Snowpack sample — Rabbit Ears Pass, Jackson County, Colorado, USA (12/17/25, 1:08 PM MST)
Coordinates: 40.387, -106.625
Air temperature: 34 °F
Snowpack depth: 46 cm
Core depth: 20 cm
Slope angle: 6°, slope face: 165°
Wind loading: medium
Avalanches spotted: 0
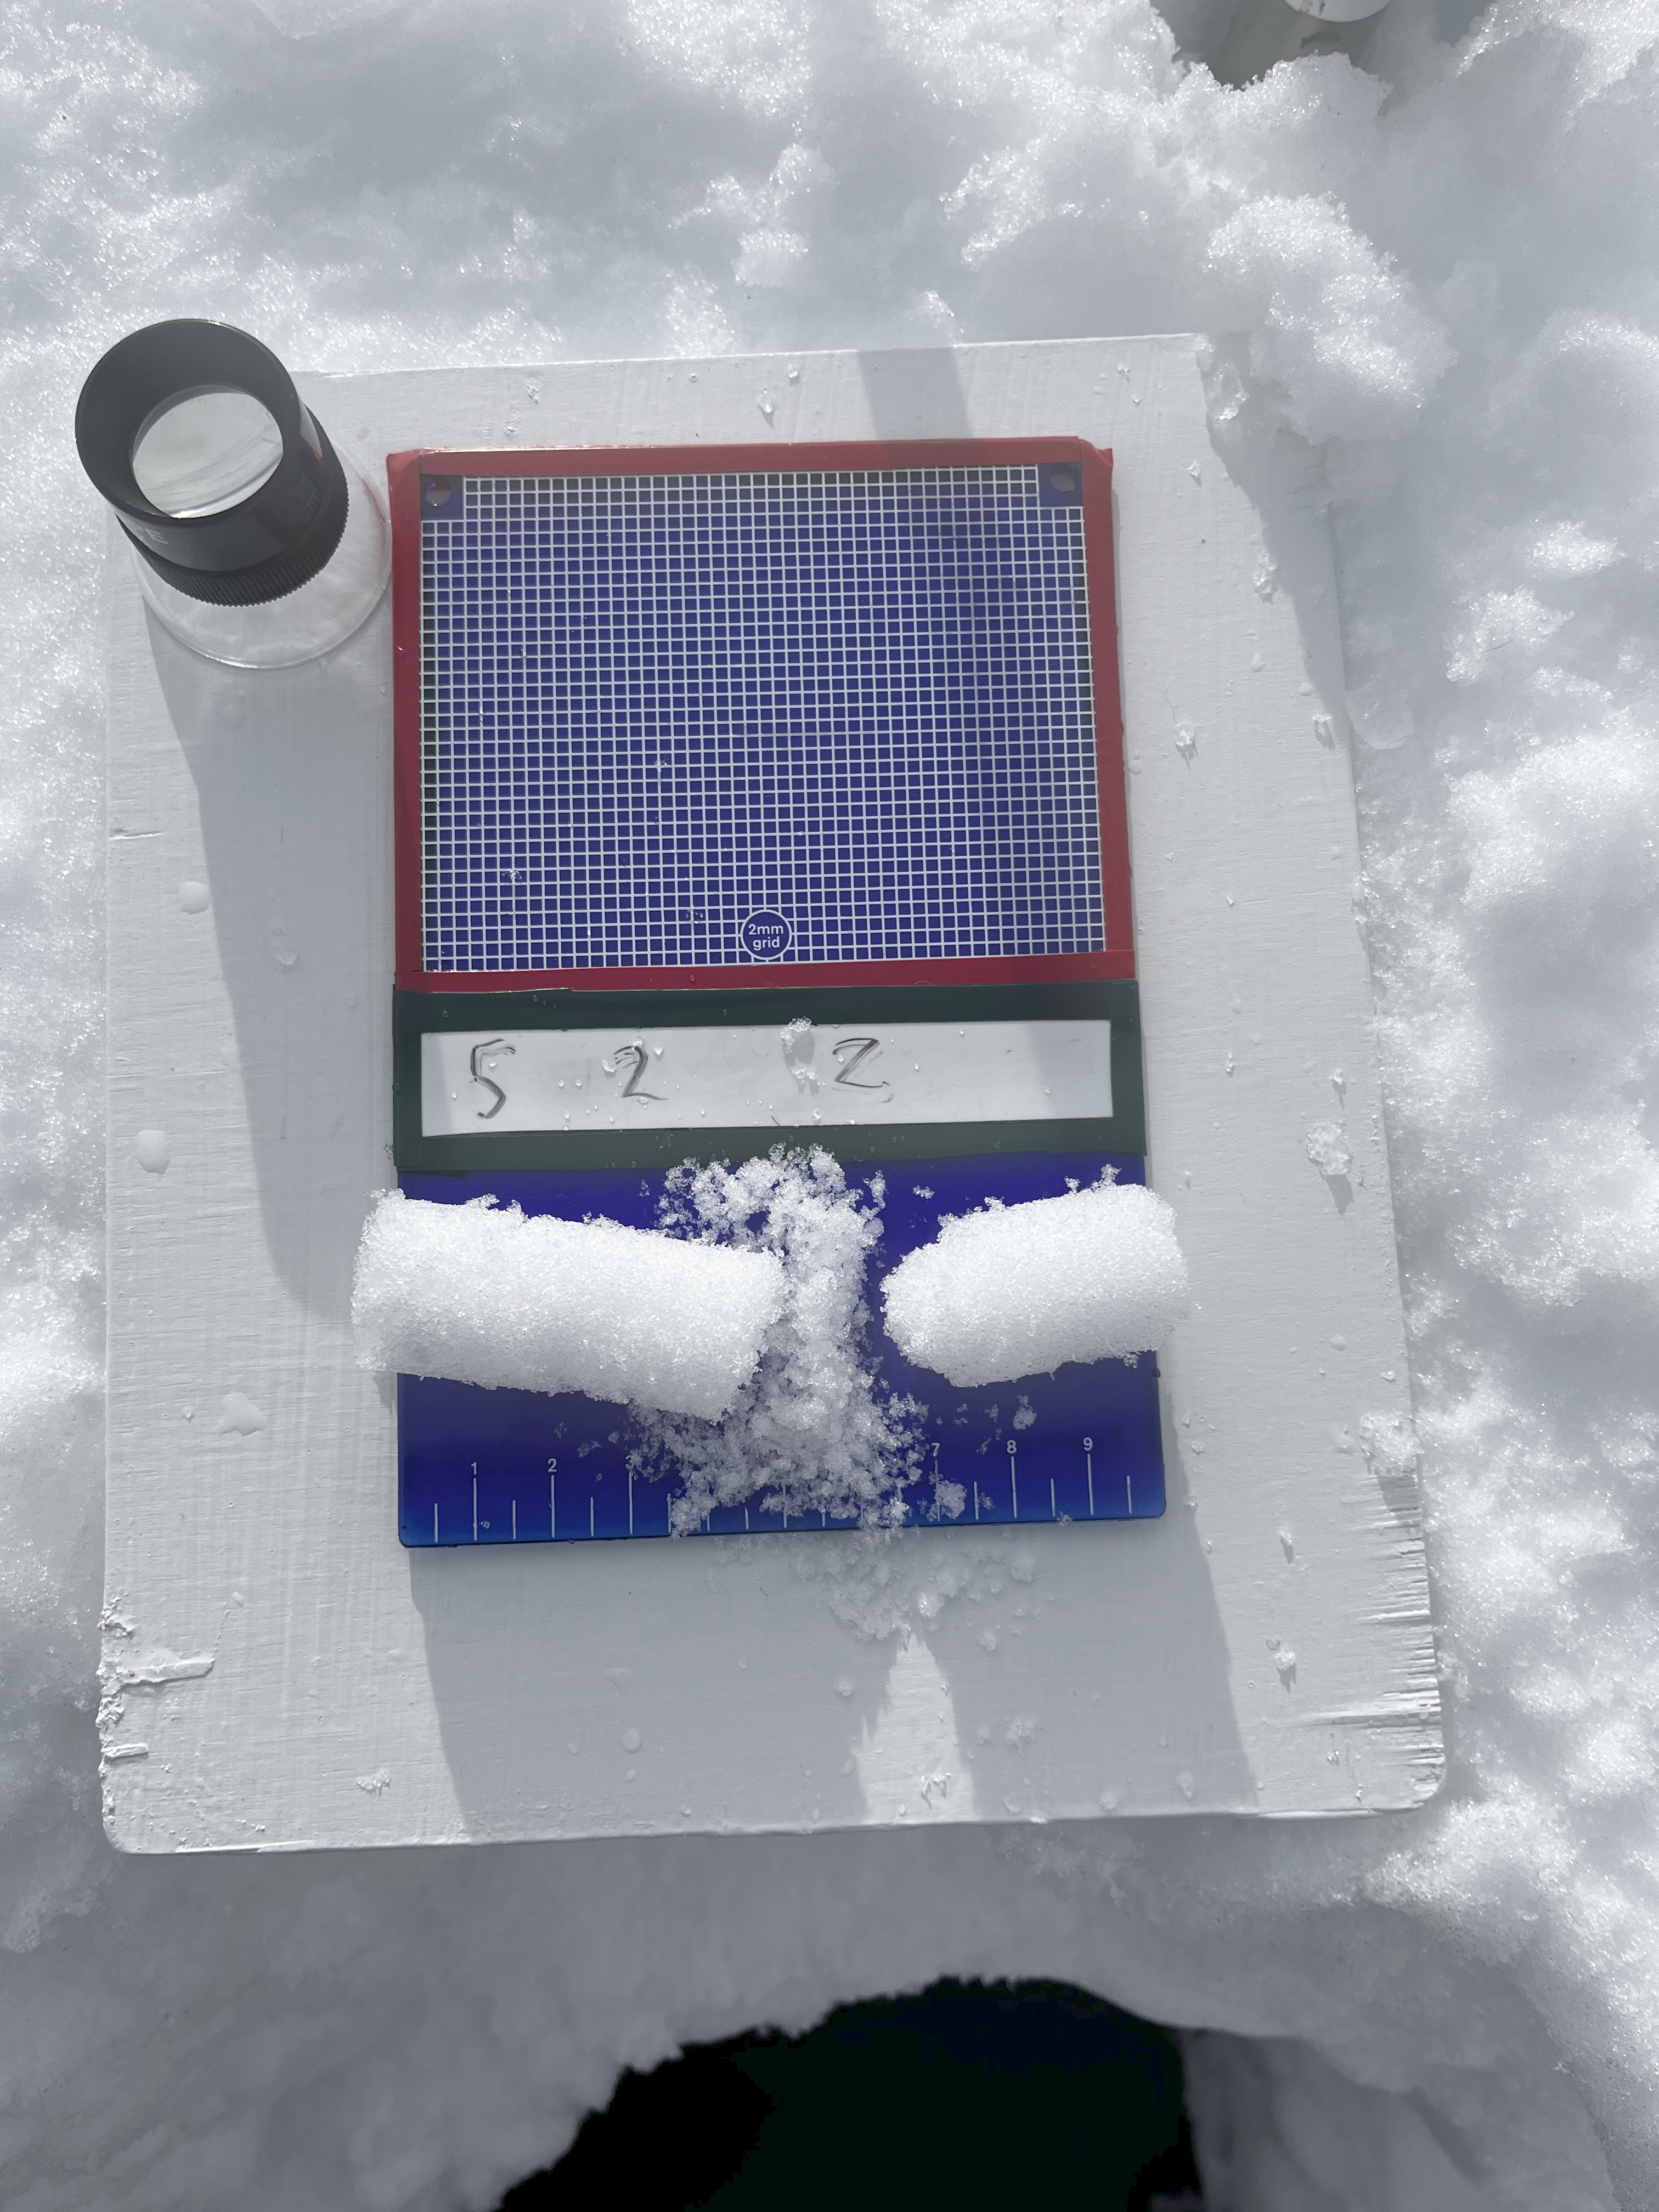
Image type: crystal_card
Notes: No avalanches spotted nearby, although collected in a meadowy area with minimal risk on this face of the pass.